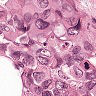
Metastatic tissue present: yes